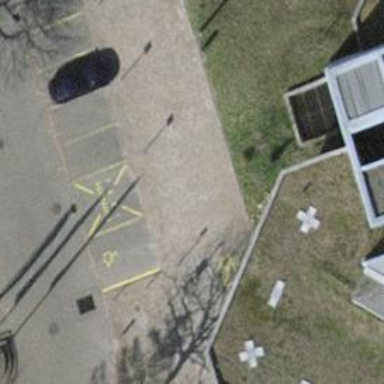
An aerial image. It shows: Taxi stand.